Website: walmart
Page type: receipt
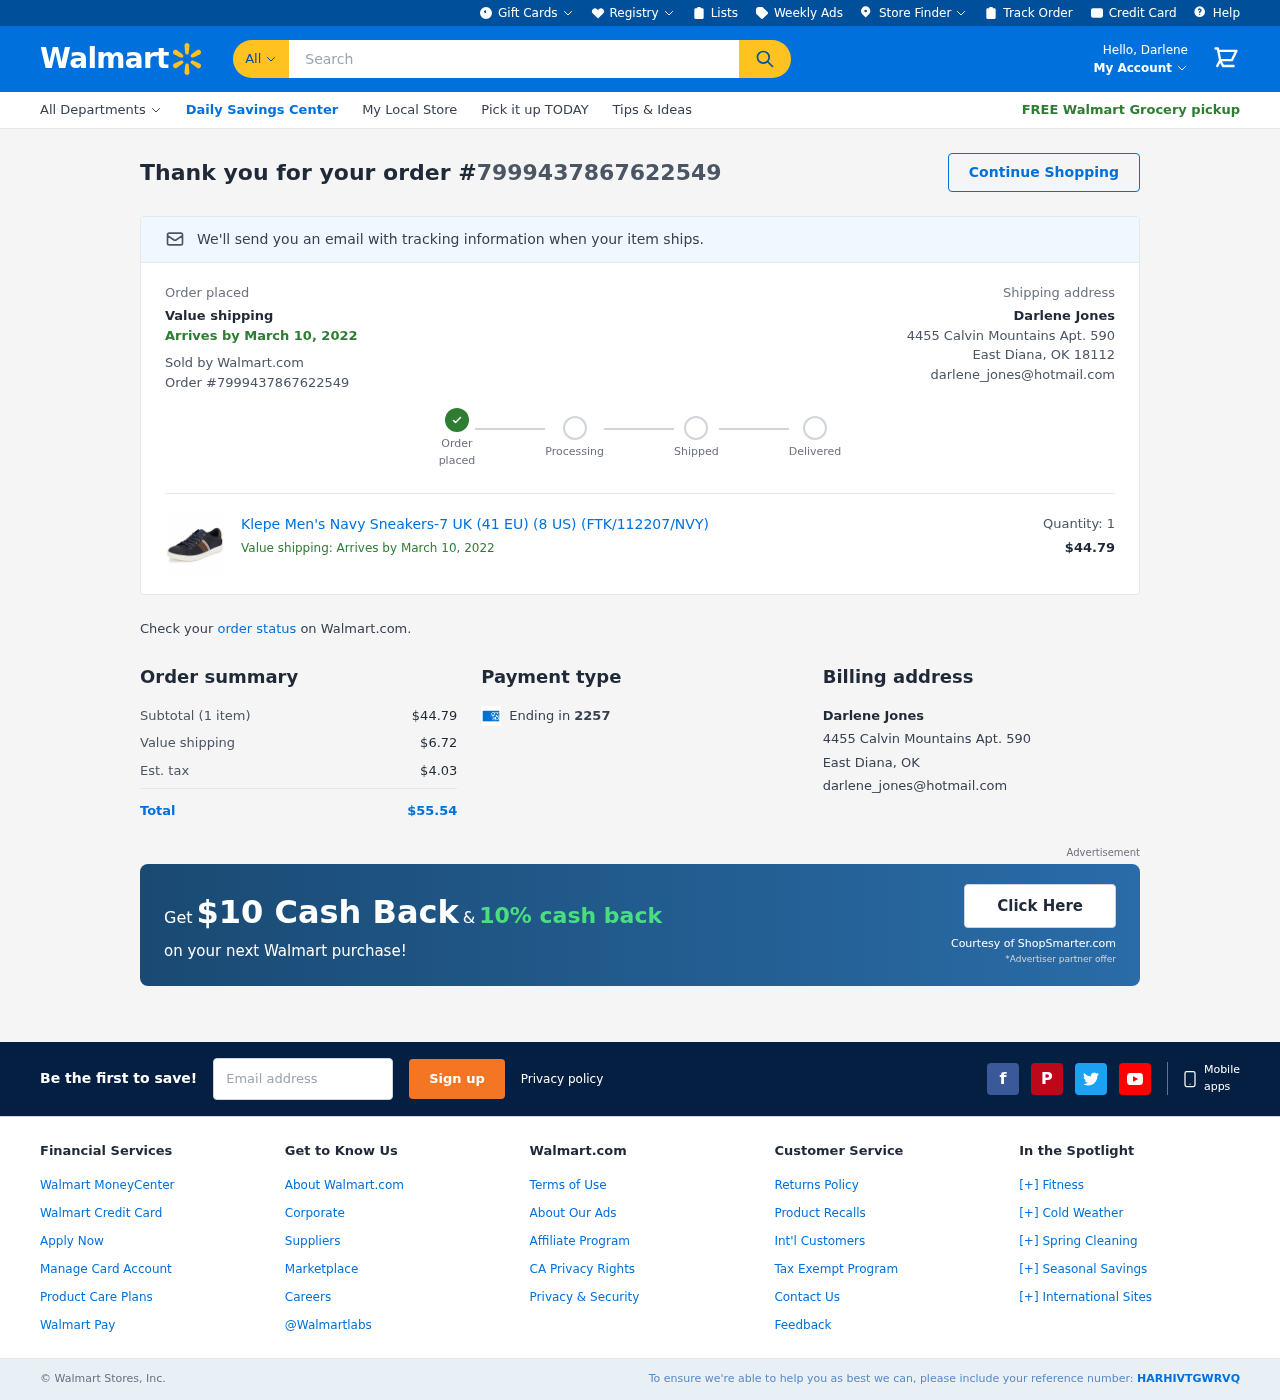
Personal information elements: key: PII_CARD_LAST4
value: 2257
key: PII_EMAIL
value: darlene_jones@hotmail.com
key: PII_FIRSTNAME
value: Darlene
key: PII_FULLNAME
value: Darlene Jones
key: PII_STREET
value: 4455 Calvin Mountains Apt. 590
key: PII_CITY_STATE_ZIP
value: East Diana, OK 18112
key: PII_FULLNAME2
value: Darlene Jones
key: PII_CITY_STATE2
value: East Diana, OK
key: PII_EMAIL2
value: darlene_jones@hotmail.com
Product elements: key: PRODUCT1_NAME
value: Klepe Men's Navy Sneakers-7 UK (41 EU) (8 US) (FTK/112207/NVY)
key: PRODUCT1_PRICE
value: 44.79
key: PRODUCT1_QUANTITY
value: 1
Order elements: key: ORDER_ID2
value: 7999437867622549
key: ORDER_DELIVERY_DATE
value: March 10, 2022
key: ORDER_ID
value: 7999437867622549
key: ORDER_DELIVERY_DATE2
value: March 10, 2022
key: ORDER_NUM_ITEMS
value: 1
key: ORDER_SUBTOTAL
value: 44.79
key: ORDER_SHIPPING_COST
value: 6.72
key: ORDER_TAX
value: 4.03
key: ORDER_TOTAL
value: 55.54
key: ORDER_REF
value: HARHIVTGWRVQ
Search elements: key: HEADER_SEARCH
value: Search